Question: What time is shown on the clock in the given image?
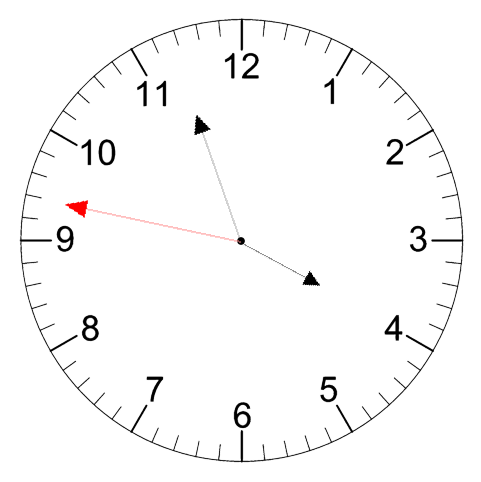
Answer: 03:56:47